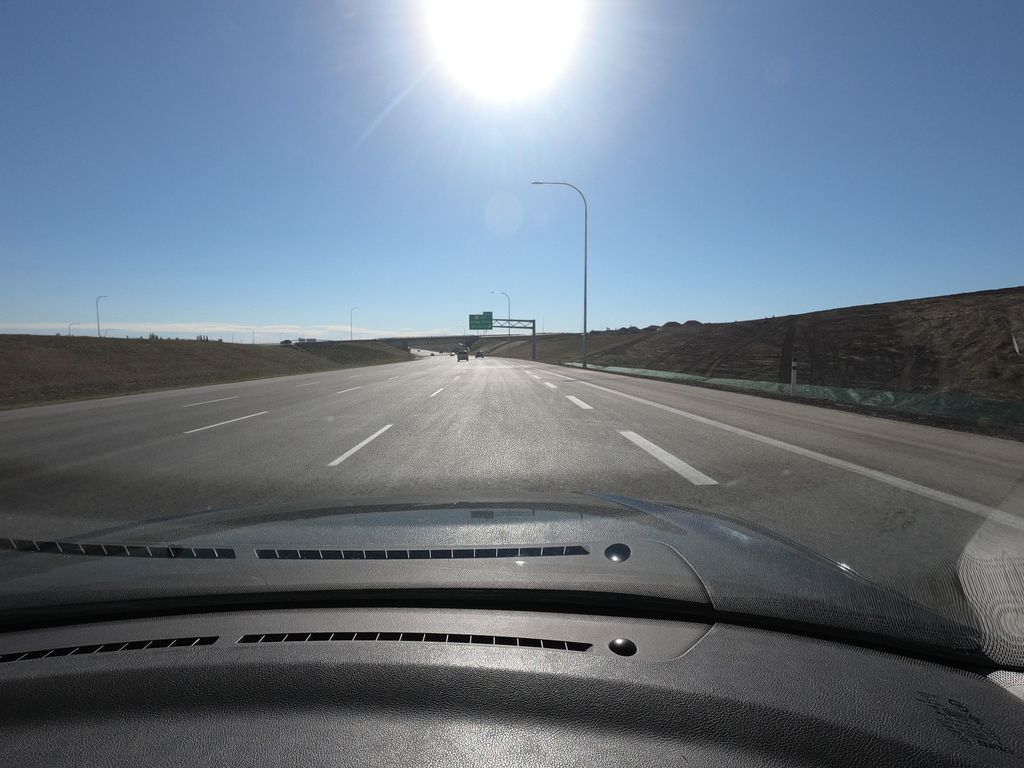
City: calgary